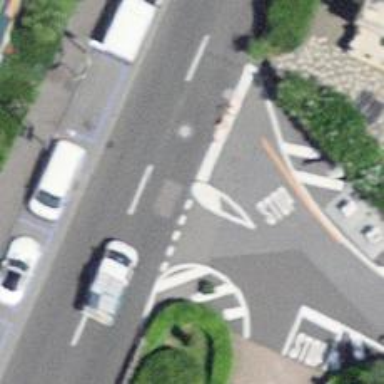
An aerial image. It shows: Road with stop sign.